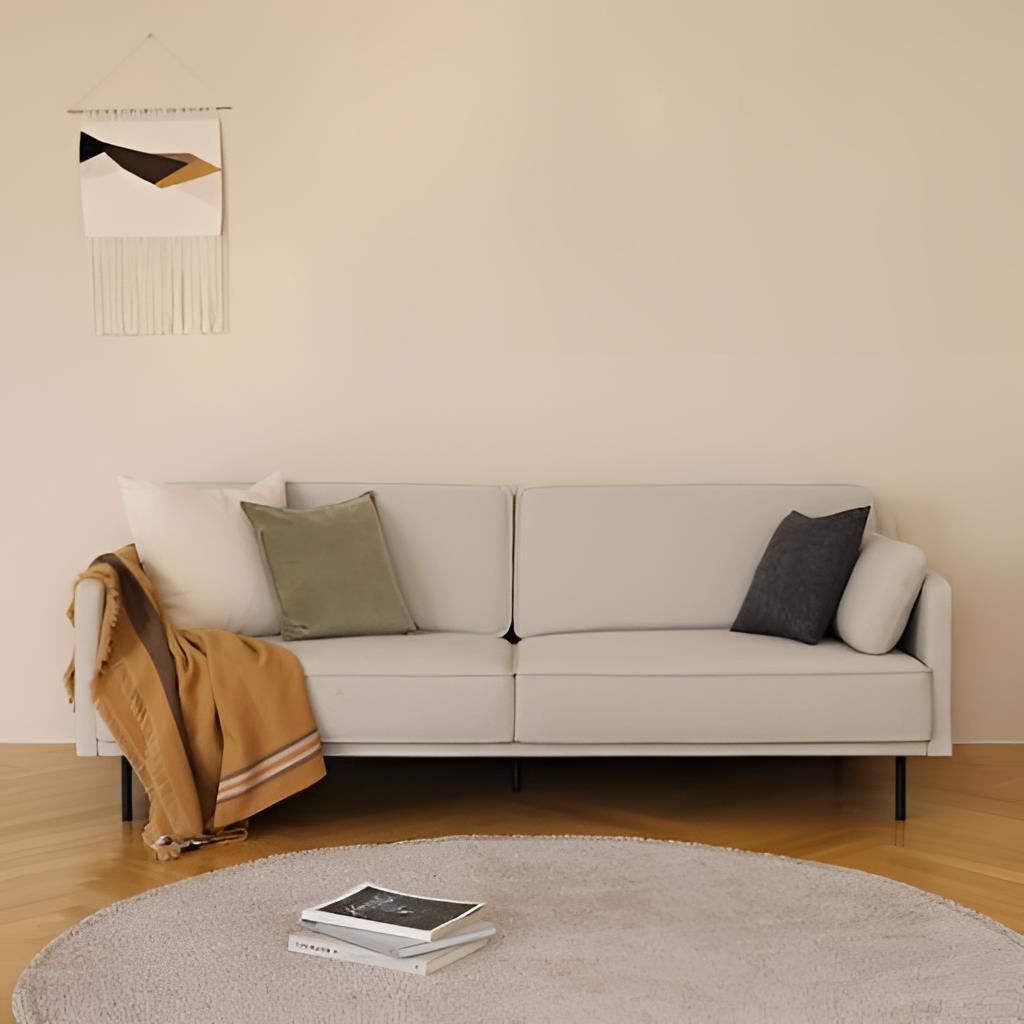
living room, fabric sofa, light brown wood flooring, with herringbone pattern, paint wallpaper, with solid pattern, minimalist